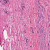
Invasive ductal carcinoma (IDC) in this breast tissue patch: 0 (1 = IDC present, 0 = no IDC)